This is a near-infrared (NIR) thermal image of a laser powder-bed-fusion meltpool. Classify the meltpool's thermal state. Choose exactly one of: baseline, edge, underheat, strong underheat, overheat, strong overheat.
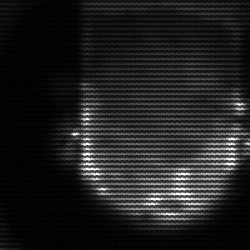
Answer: baseline